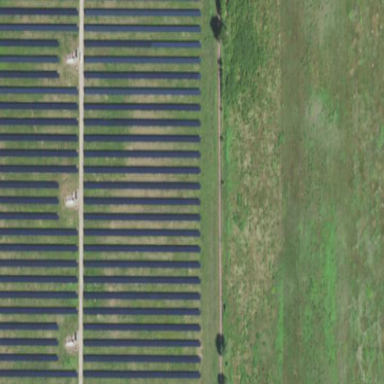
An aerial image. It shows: Solar photovoltaic power plant surrounded by fence.